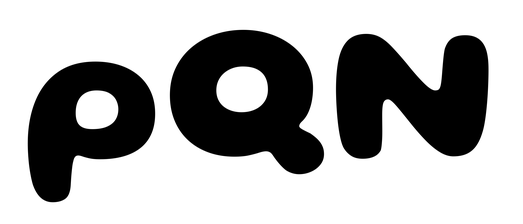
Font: Gluten_Bold